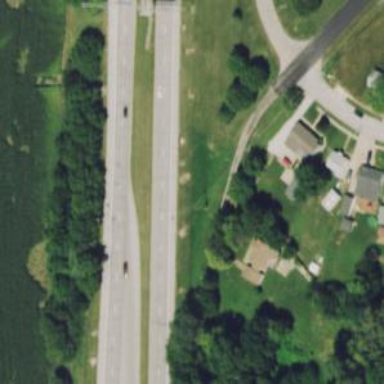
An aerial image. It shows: Primary highway.